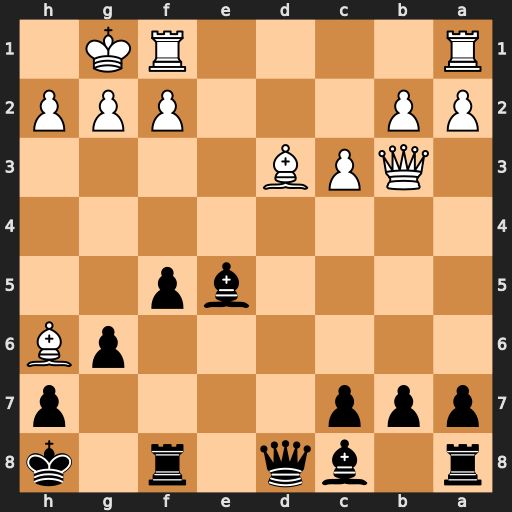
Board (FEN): r1bq1r1k/ppp4p/6pB/4bp2/8/1QPB4/PP3PPP/R4RK1
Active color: b
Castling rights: -
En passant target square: -
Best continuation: Qh4 f4 Qxh6 fxe5 Qe3+